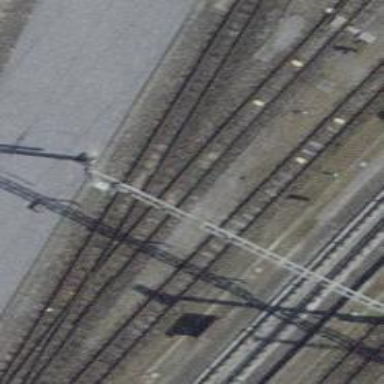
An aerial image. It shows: Narrow gauge railway siding with one track. The railway line is electrified with contact line.